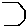
Label: hexagon